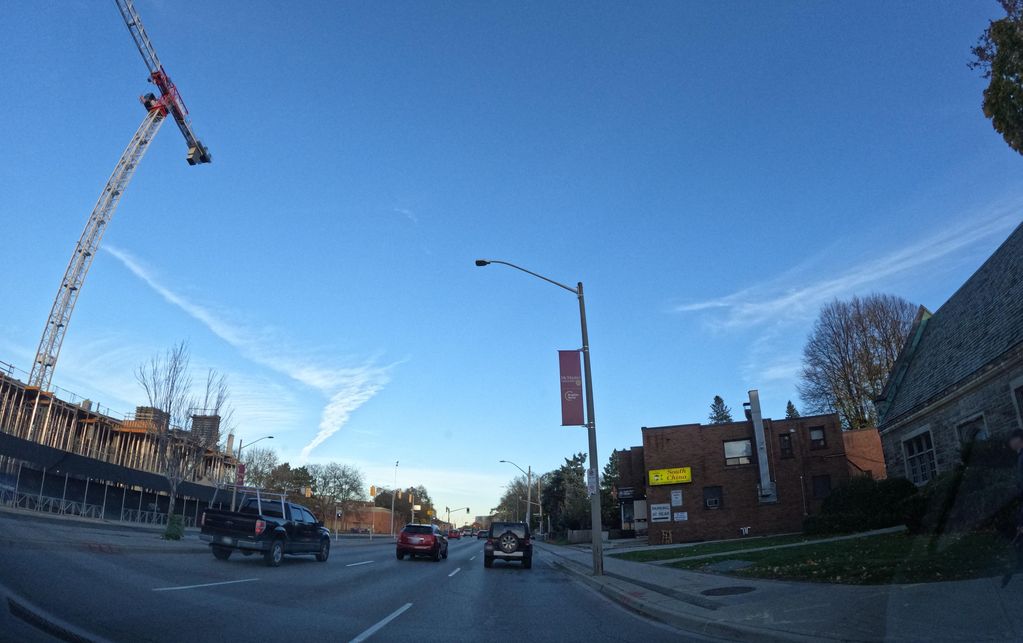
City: hamilton